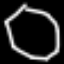
Label: octagon